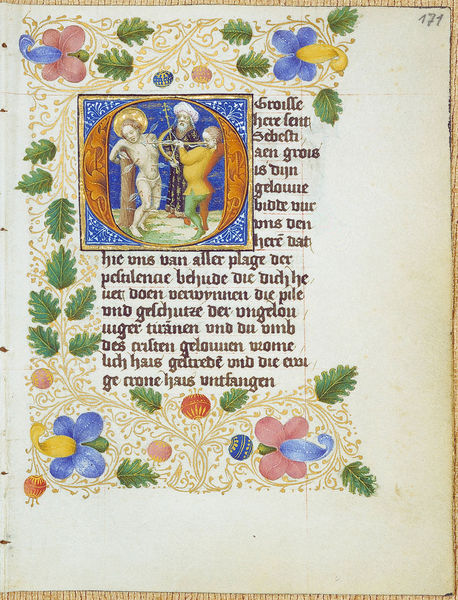
Titel: Lochner-Gebetsbuch
Künstler: Stefan Lochner
Institution: Darmstadt, Universitäts- und Landesbibliothek
Schlagwörter: blau, blätter, grün, menschen, blume, blumen, bunt, männer, blüte, blüten, rot, ornament, tot, gold, früchte, ranken, farbig, schrift, bogen, ornamente, verzierung, buch, orient, druck, seite, text, buchstabe, heiligenschein, christus, jesus, kreuzigung, armbrust, märtyrer, schütze, turban, pfeil, latein, wörter, martyrium, initial, exekution, 171